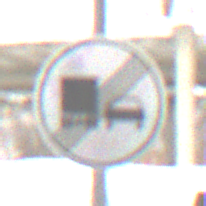
Verkehrszeichen: EndeUeberholverbotKraftfahrzeuge
Umgebung: Roofed, Suburban
Tageszeit: MorningAfternoon
Wetter: PartlyCloudy
Licht: Natural
Jahreszeit: Winter
Kontrast: LowContrast